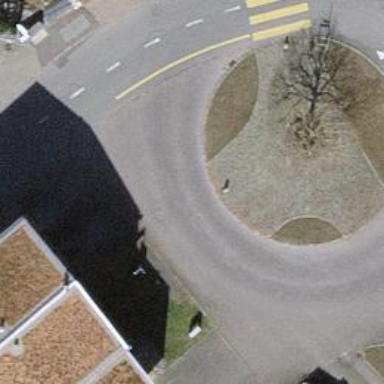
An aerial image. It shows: Bus stop equipped with public transport stop position.